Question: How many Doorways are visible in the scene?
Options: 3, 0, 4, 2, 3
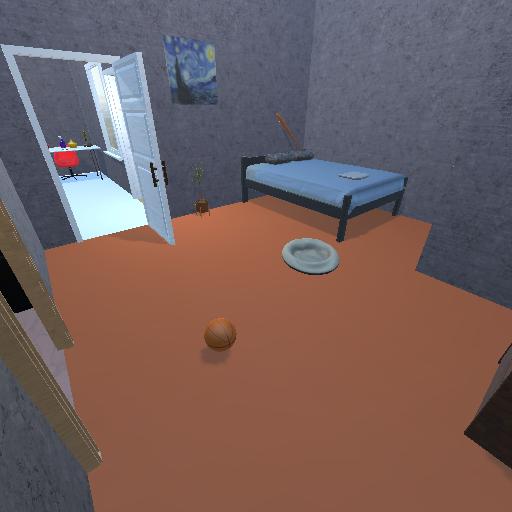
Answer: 3